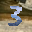
Label: 3